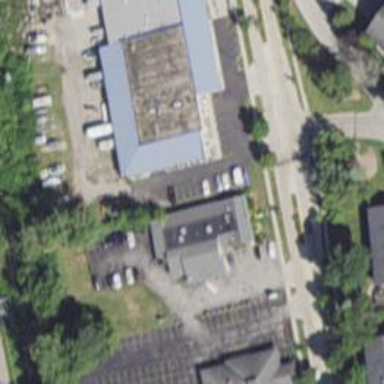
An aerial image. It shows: Veterinary facility.